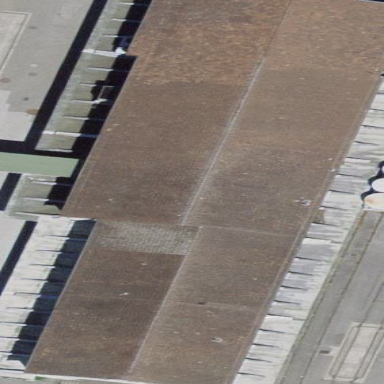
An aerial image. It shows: Commercial building.